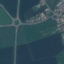
Land use / land cover: Highway